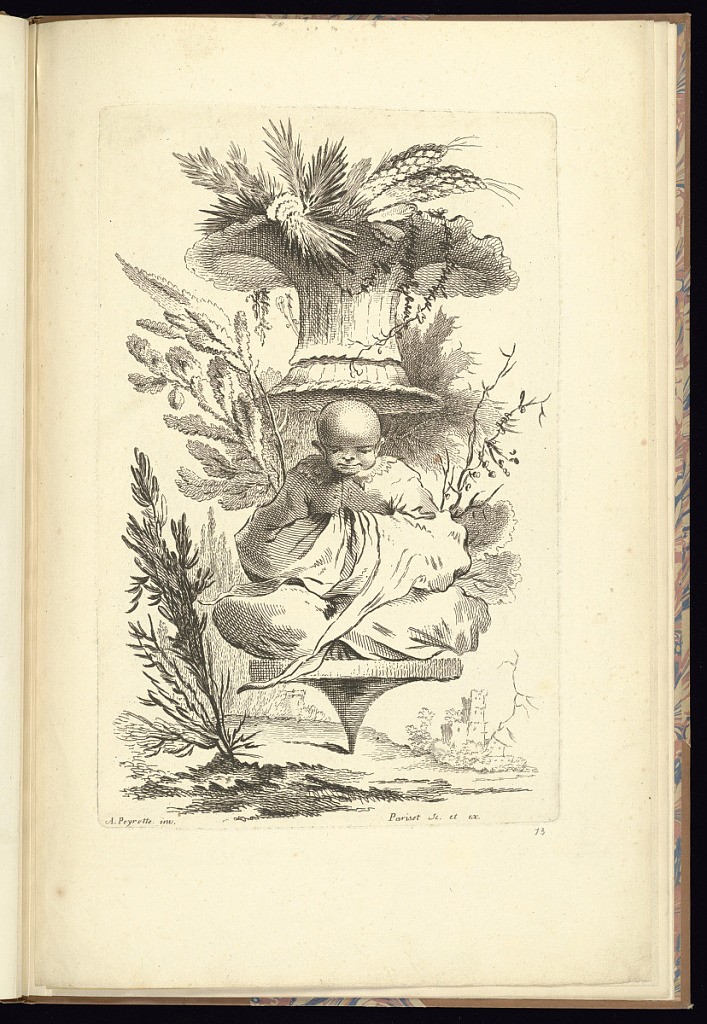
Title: Ornament Design with Seated Figure
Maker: Alexis Peyrotte, French, 1699–1769
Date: mid- 18th century
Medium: Etching on laid paper
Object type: Print
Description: A landscape design with chinoiserie motifs. A central buddha figure seated cross-legged on a plinth, balancing on a point. Above his head, a basket with leaves, and foliate branches. In the background, leaves, trees, and grass, with buildings in the background lower right. The plate is signed.